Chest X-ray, PA view. Patient: 62 years old, sex M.
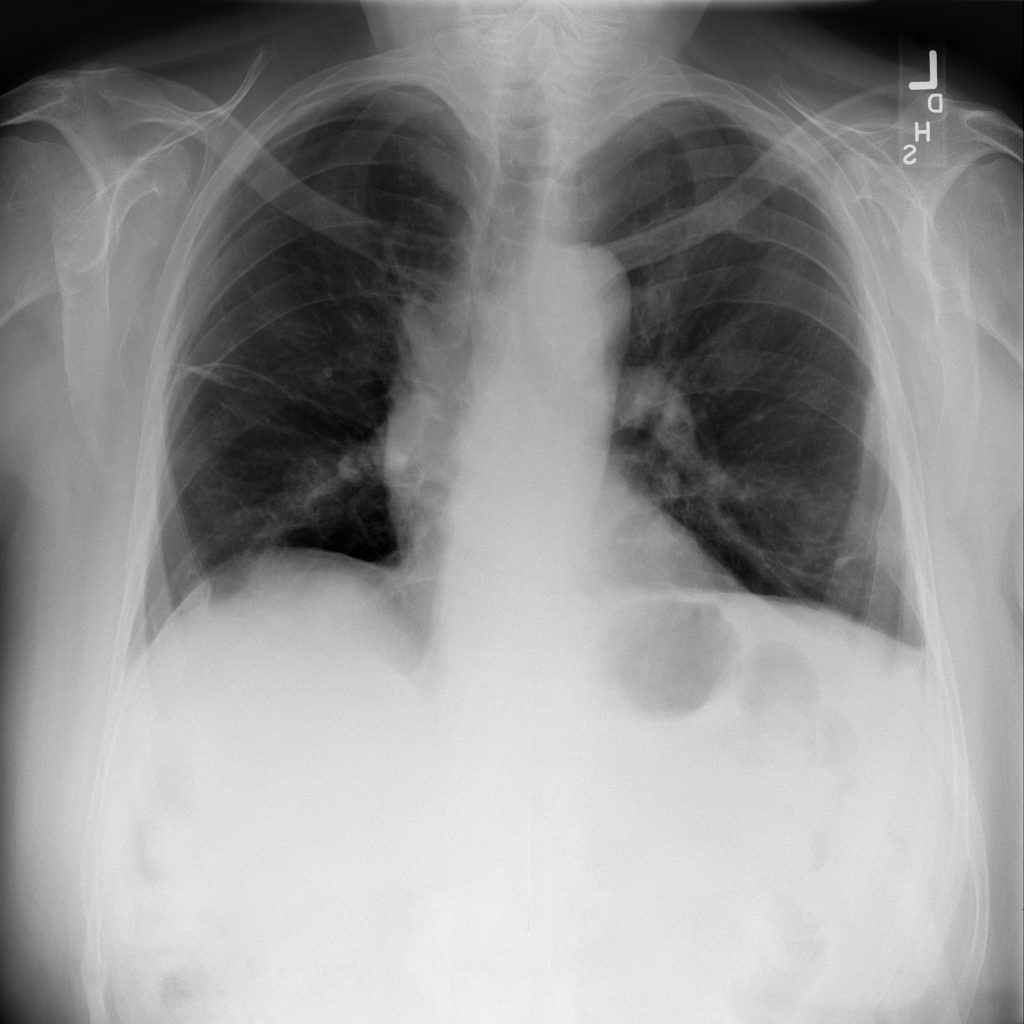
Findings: Atelectasis